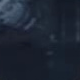
Vehicle type: Motorcycle